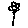
Label: flower